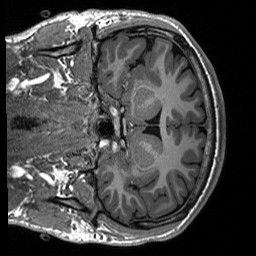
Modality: T1w
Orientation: coronal
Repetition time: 8 s
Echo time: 0.066 s